Current action and preconditions to check: trajectory_clear

Your task: For each precondition in the list above, predict whether it will hold at this action.

Consider the current scene as observed from the mobile robot's camera, and analyze the predicted future states of all dynamic agents (e.g., people, animals, vehicles, or any moving entities) within the NEXT SECOND.

IMPORTANT: Only answer "very likely" if you are absolutely certain—based on strong, clear evidence—that a dynamic agent will violate the precondition in the predicted future state. Do NOT answer "very likely" for unlikely, ambiguous, or low-probability risks.

Ask yourself for each precondition: Is there a high probability, with clear and convincing evidence, that the predicted future states of any dynamic agent will interfere with the predicted future state of the currently executing action within the NEXT SECOND, causing that precondition to fail?

Assess the risk level based on these predictions. Use "likely" or "very likely" if motions create a clear risk of interference.

Use "neutral" or "improbable" if agents are nearby but their predicted paths are clearly diverging or non-conflicting.

Failure Risk Categories: "very improbable", "improbable", "neutral", "likely", "very likely"

Answer Format: Output ONLY the probability_of_failure value from these categories: "very improbable", "improbable", "neutral", "likely", "very likely"

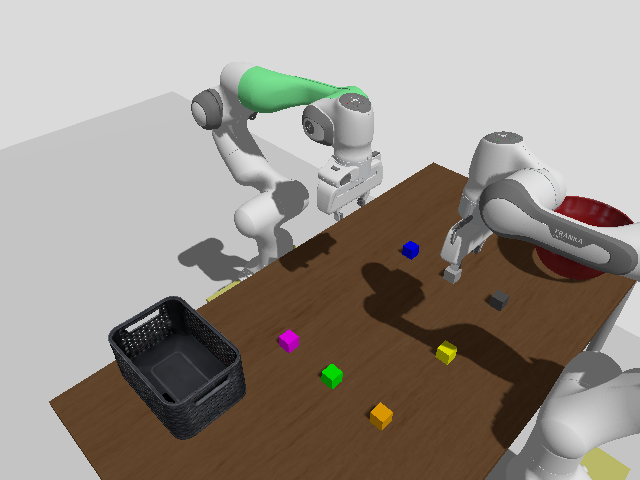

Answer: very improbable